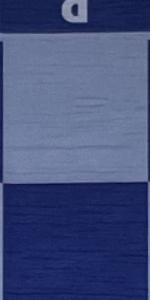
Label: Empty